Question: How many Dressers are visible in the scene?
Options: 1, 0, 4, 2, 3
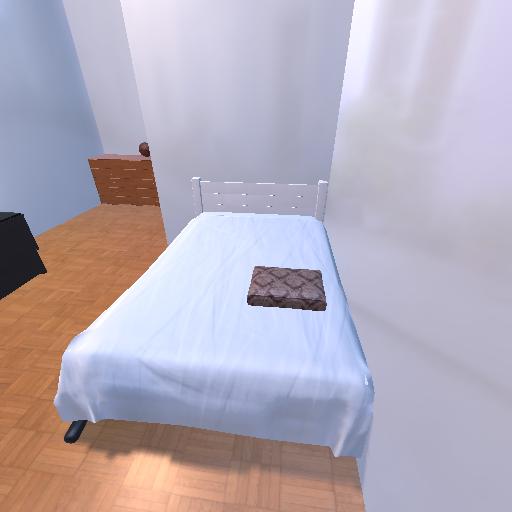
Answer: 1